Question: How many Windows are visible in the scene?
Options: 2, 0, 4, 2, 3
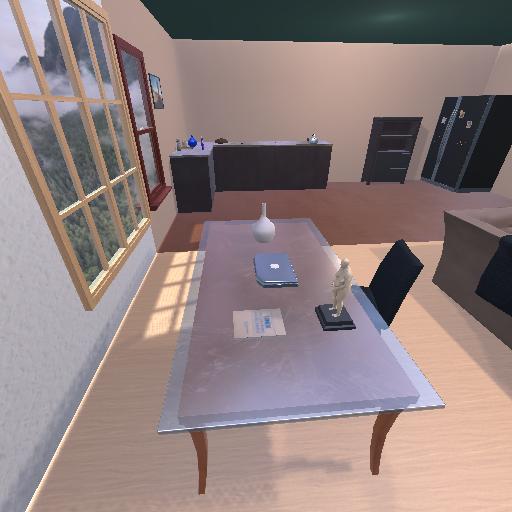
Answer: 2